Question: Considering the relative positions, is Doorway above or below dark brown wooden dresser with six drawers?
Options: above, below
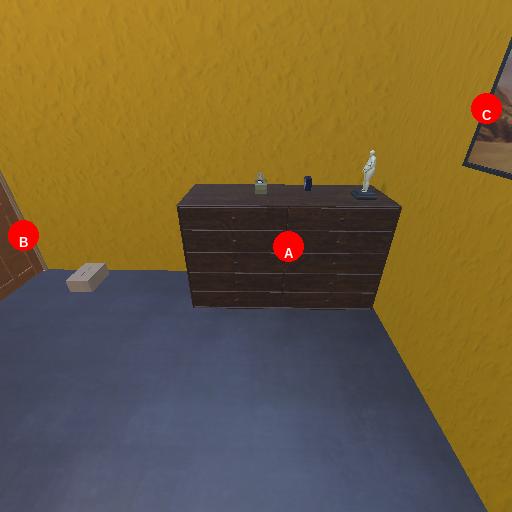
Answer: above